Group 1:
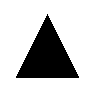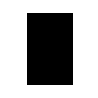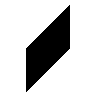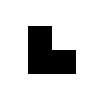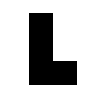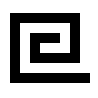
Group 2:
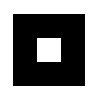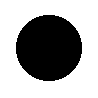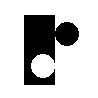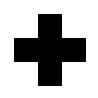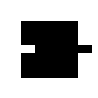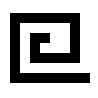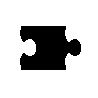
Rule separating the two groups: Shape can tile itself vs. shape cannot tile itself.
Example: Go to https://oebp.org/files/yet.png for an illustration of how some left-sorted shapes tile themselves.
Concepts: imagined_entity, imagined_shape, nesting, recursion, self-reference, tiling
Comments: Left examples are sometimes called "rep-tiles."

The tiles all must be the same size. More specifically, all left examples can tile themselves only using scaled down and rotated versions of themselves with all tiles the same size. Right examples cannot tile themselves using scaled down rotated versions of themselves or even reflected versions of themselves with all tiles the same size.

Without the puzzle piece-like shape EX4120 on the right side the current examples also allow the solution "shape can tile with itself so as to create a parallelogram vs. shape cannot tile with itself so as to create a parallelogram."
Author: Aaron David Fairbanks